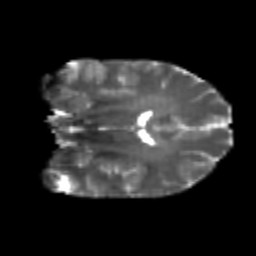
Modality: T2w
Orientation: coronal
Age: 26
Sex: female
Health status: healthy
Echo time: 0.074 s